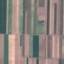
Land use / land cover: AnnualCrop